Question: I'm building my settings screen and using a grouped table view.
When trying to set the headers I see spacing above my header view.
I double checked and I do pass the correct view height in '-(CGFloat)tableView:(UITableView *)tableView heightForHeaderInSection:(NSInteger)section'.
Here is a screenshot of this behavior:

You can see my view with the title (VIBRATE, SILENT MODE) in it and it's darker bg color and the brighter space above it.
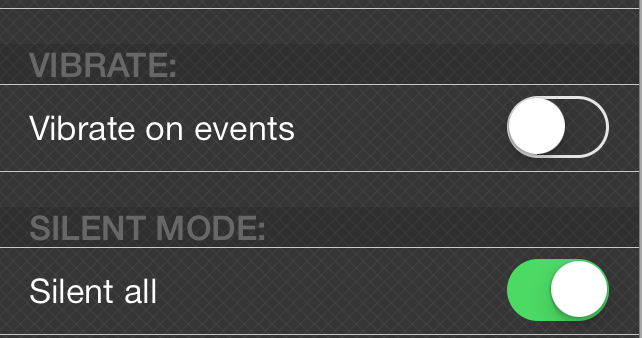
Answer: After much searching, I have finally found a fix for this. The tableview's delegate needs to implement heightForFooterInSection and return a very small number. Returning 0 defaults to the same spacing that was causing the extra spaces.
'''
-(CGFloat)tableView:(UITableView *)tableView heightForFooterInSection:(NSInteger)section {
return CGFLOAT_MIN;
}
'''